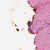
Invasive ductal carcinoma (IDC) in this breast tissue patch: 0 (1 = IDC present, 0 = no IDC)